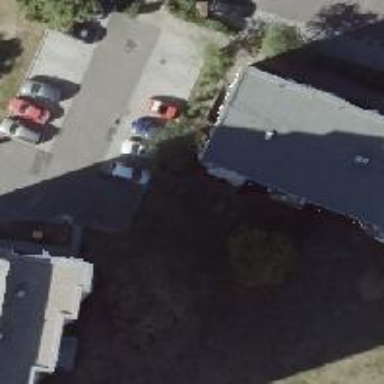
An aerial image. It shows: Flat-roofed apartment building.